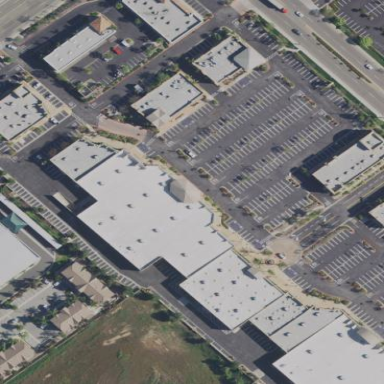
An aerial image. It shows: Retail building.